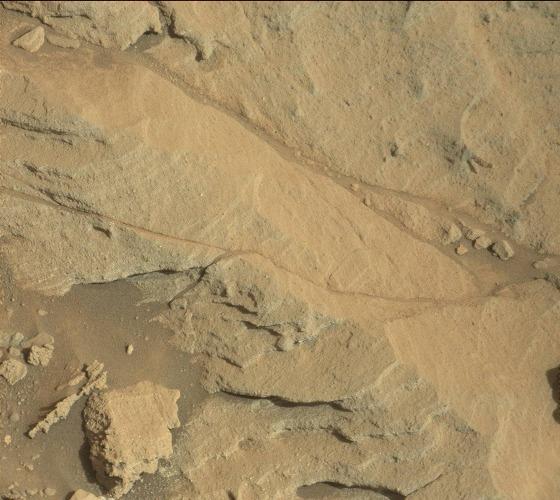
Terrain classes present: Bedrock, Gravel / Sand / Soil, Rock, Shadow